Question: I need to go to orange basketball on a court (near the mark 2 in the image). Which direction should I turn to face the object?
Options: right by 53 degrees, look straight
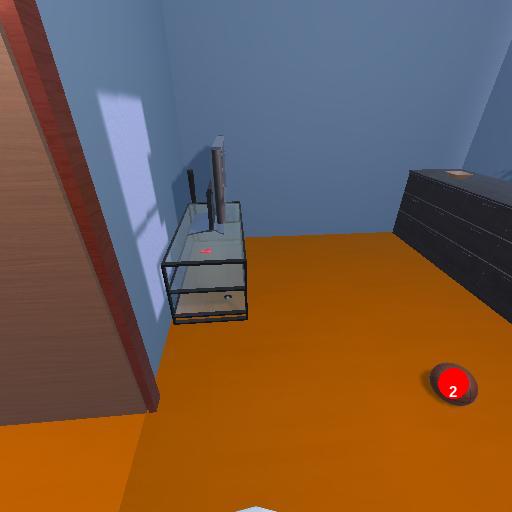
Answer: right by 53 degrees